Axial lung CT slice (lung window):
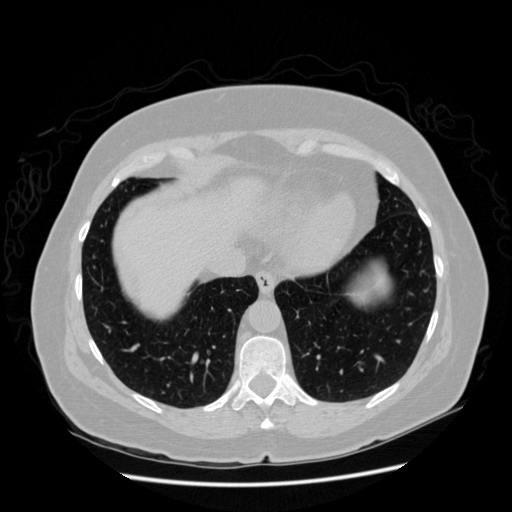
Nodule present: no